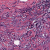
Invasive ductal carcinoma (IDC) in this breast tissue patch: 1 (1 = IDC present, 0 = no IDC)